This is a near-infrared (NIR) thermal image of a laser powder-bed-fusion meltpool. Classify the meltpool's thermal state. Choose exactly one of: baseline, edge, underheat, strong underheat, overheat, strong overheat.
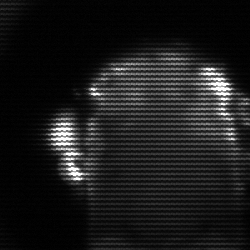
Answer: baseline